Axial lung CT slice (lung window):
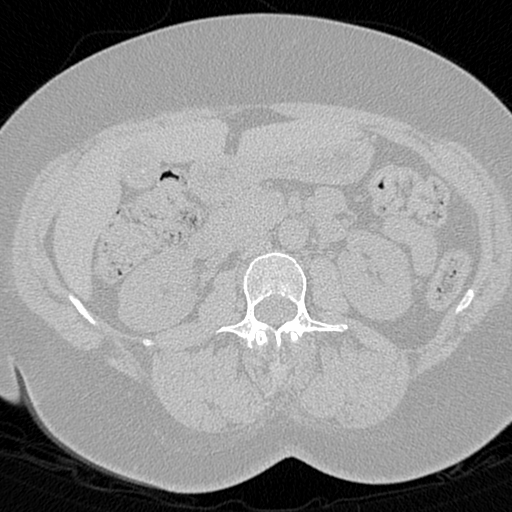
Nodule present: no